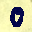
Label: 0